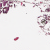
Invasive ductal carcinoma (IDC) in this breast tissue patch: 0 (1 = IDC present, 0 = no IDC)